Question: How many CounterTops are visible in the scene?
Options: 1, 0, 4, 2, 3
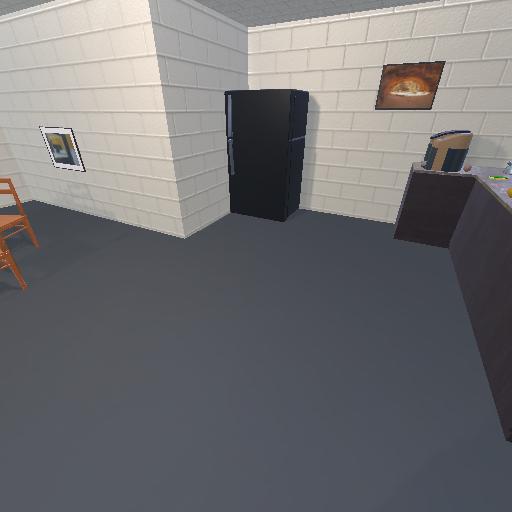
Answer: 1